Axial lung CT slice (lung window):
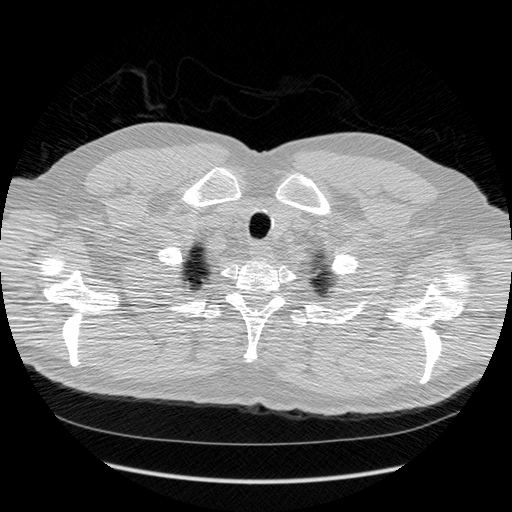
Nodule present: no